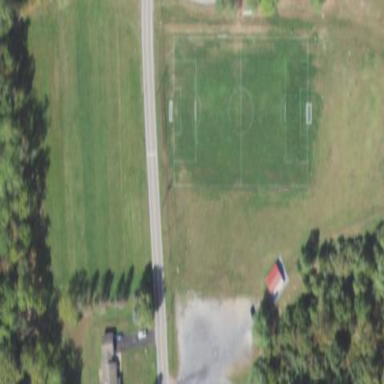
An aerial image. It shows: Soccer pitch designated for leisure and sports activities.